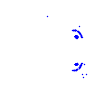
Particle: kaon